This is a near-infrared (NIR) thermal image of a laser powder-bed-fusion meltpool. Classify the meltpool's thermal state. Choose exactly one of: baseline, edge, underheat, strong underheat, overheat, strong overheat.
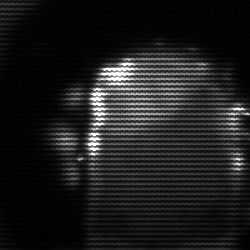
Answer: baseline